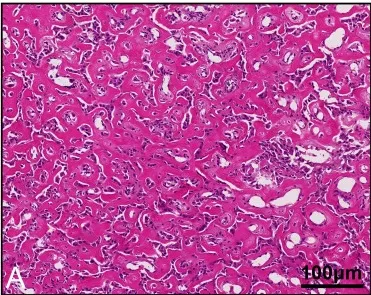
Histological appearance and immunohistochemistry staining of the tumor. (A) Osteoblast-like cells in an osteoid core, HE staining.
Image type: pathology (immunostaining)